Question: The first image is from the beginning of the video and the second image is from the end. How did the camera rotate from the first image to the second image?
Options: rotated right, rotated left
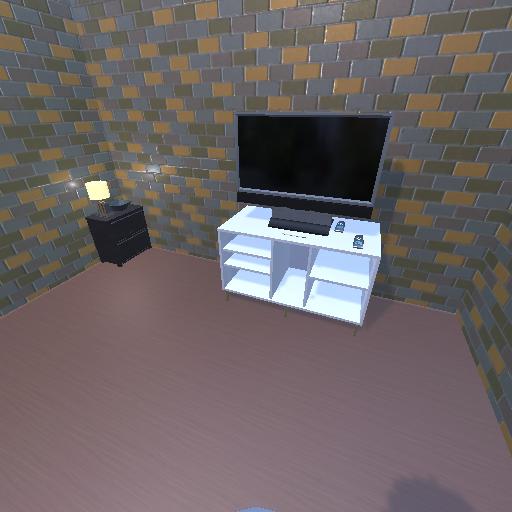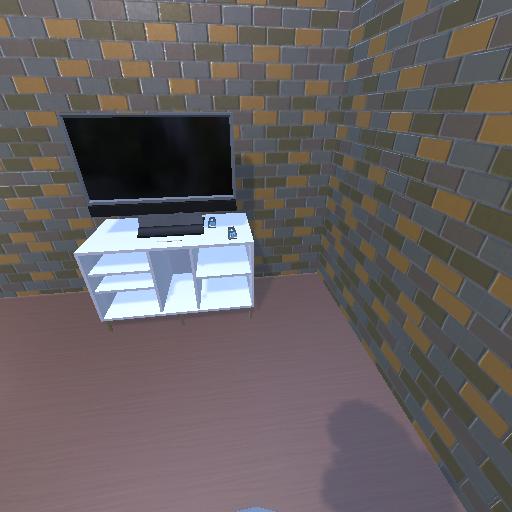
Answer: rotated right